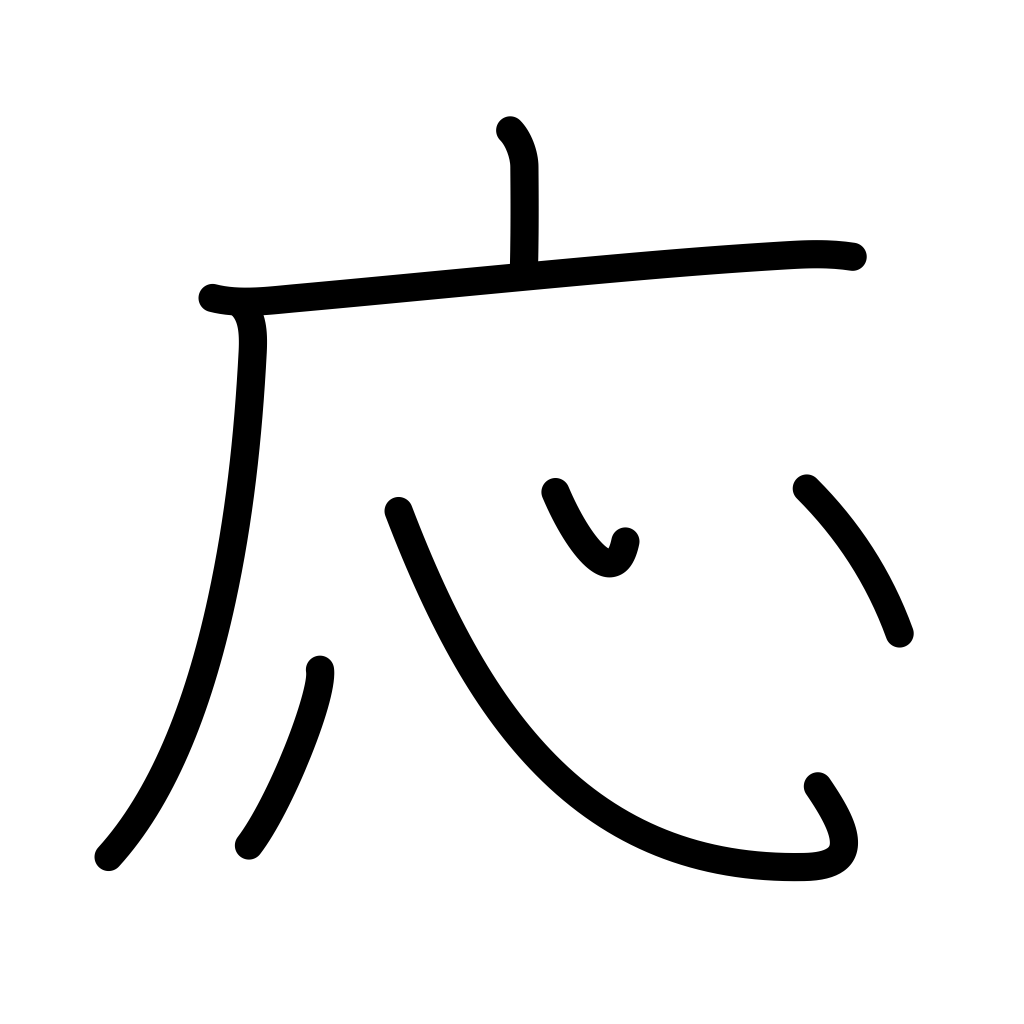
Meaning: apply, answer, yes, OK, reply, accept